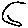
Label: moon